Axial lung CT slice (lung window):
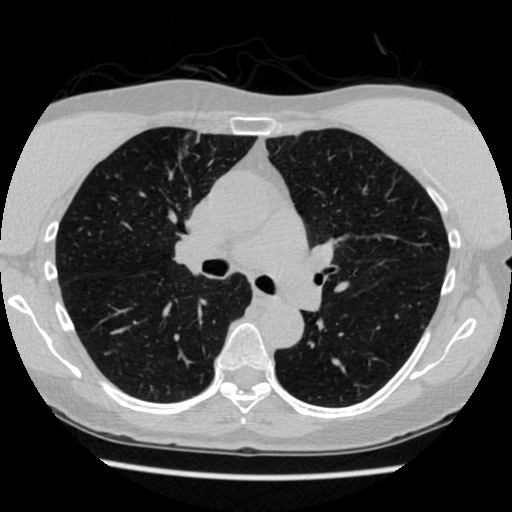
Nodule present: no